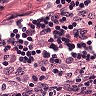
Metastatic tissue present: no